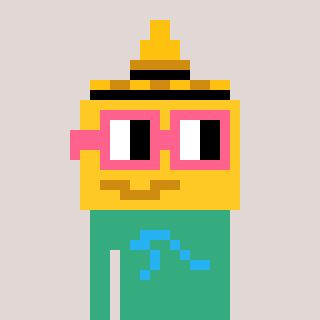
a pixel art character with square pink glasses, a mustard-shaped head and a teal-colored body on a warm background